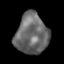
Tissue: lung
Cell type: T cells
Senescence score: 0.2191
Nuclear area (px): 1285
Mean DAPI intensity: 105.709